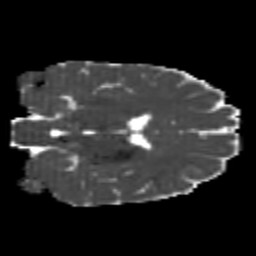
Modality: MD
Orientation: coronal
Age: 26
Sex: male
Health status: healthy
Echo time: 0.074 s